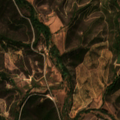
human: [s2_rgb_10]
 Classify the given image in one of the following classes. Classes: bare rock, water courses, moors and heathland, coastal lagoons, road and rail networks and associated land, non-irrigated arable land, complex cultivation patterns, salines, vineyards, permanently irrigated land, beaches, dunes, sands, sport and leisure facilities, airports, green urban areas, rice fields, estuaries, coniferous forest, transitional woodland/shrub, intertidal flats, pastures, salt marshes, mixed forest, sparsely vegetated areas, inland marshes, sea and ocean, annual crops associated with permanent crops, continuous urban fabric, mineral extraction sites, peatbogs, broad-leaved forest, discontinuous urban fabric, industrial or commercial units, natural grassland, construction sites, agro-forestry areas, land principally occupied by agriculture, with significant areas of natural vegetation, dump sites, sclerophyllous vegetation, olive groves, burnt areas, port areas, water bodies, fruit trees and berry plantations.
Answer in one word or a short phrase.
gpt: land principally occupied by agriculture, with significant areas of natural vegetation, broad-leaved forest, sclerophyllous vegetation, transitional woodland/shrub